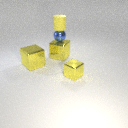
small yellow rubber cylinder above small blue metal sphere